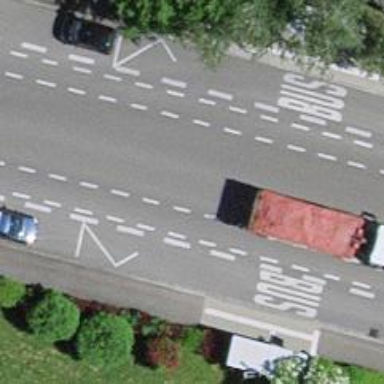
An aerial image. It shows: Bus stop equipped with public transport stop position.